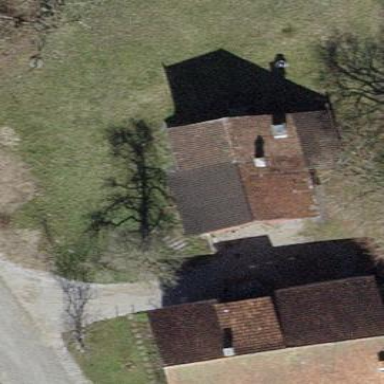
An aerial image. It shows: Building with tile roof.